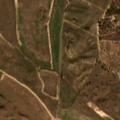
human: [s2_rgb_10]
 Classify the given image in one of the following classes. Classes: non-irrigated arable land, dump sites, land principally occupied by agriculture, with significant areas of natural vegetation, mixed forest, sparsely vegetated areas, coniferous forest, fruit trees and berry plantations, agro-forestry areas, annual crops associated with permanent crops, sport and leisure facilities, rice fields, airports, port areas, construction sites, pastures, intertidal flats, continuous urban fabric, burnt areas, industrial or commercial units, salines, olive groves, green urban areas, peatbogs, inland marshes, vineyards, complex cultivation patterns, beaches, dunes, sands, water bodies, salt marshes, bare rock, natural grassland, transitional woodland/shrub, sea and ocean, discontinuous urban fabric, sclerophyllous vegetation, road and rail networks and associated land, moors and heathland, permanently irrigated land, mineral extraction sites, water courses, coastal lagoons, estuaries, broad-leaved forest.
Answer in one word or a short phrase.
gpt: non-irrigated arable land, olive groves, agro-forestry areas, transitional woodland/shrub